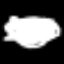
Label: squiggle